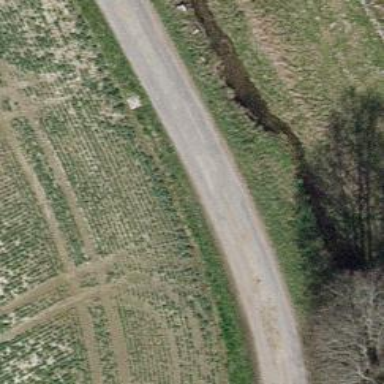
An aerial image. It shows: Unclassified road.